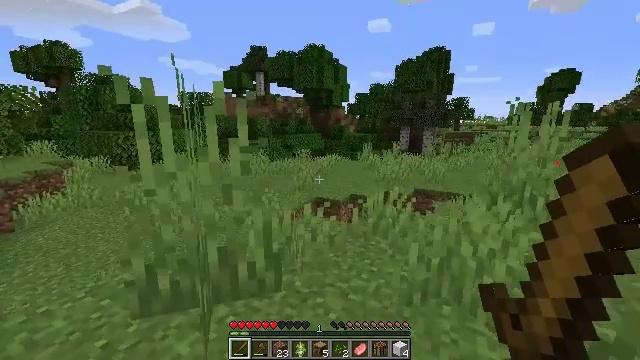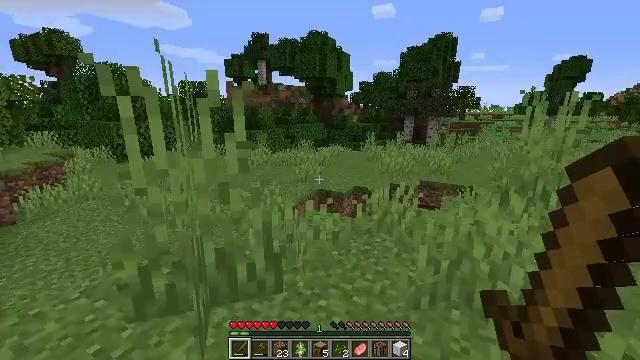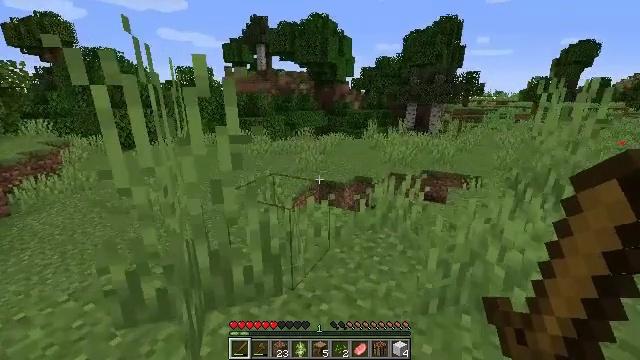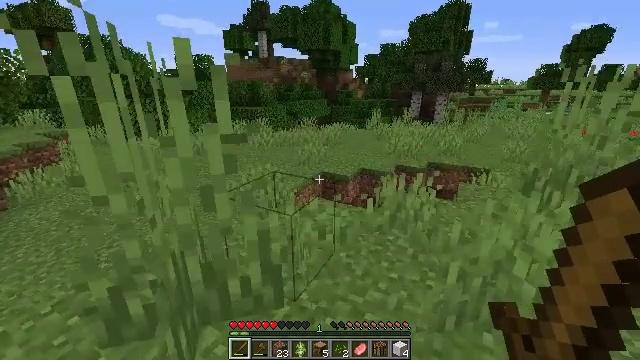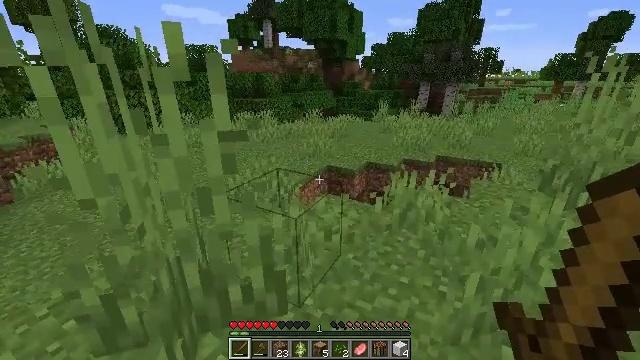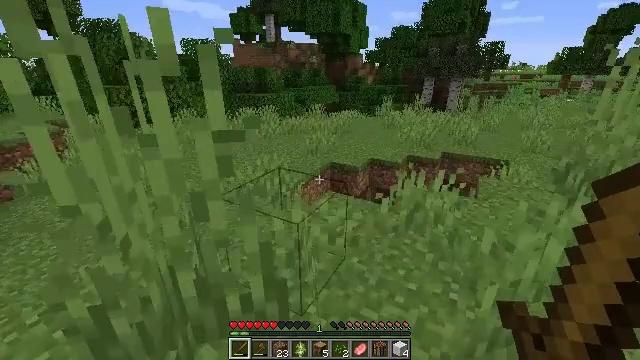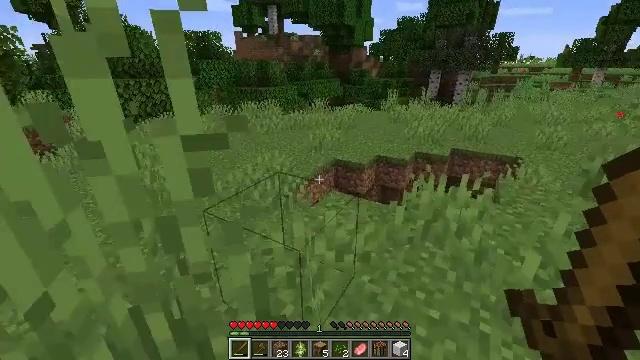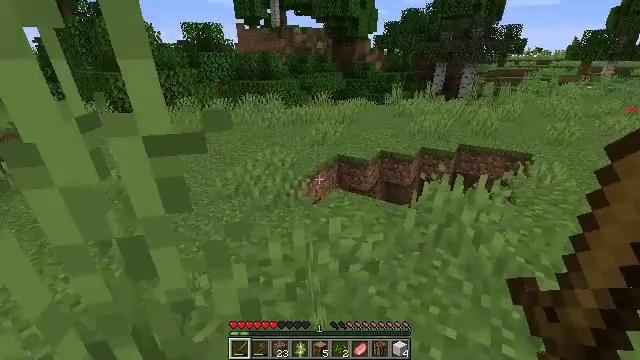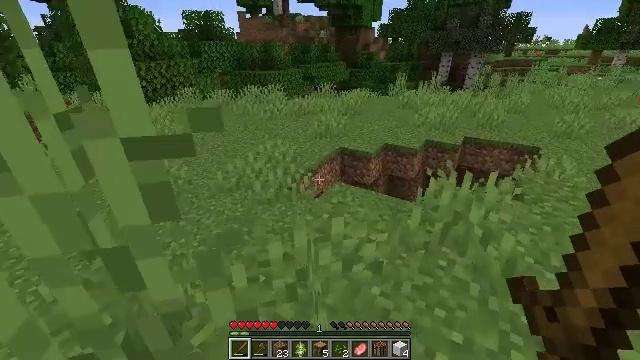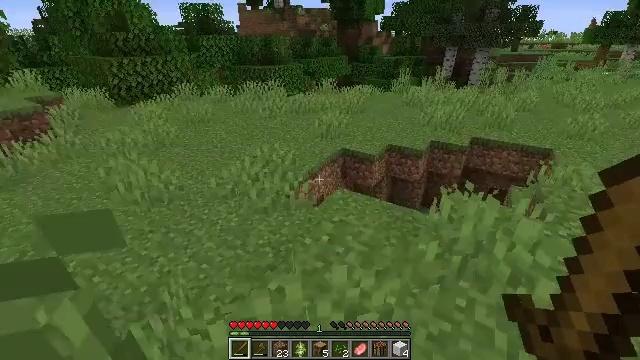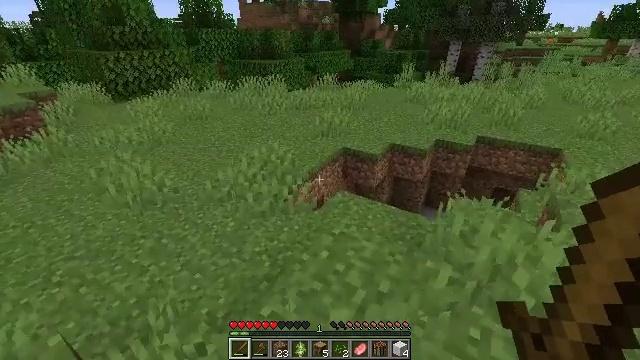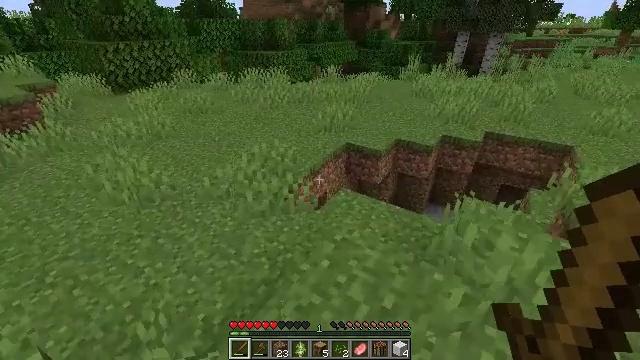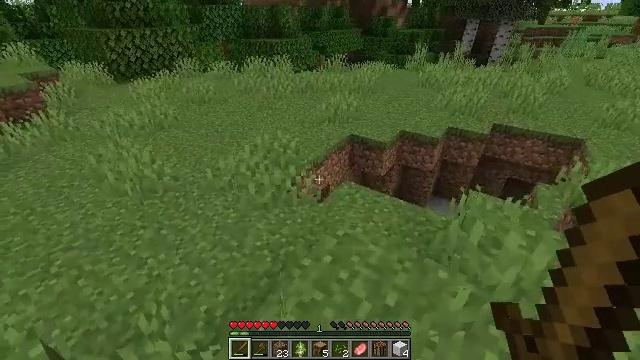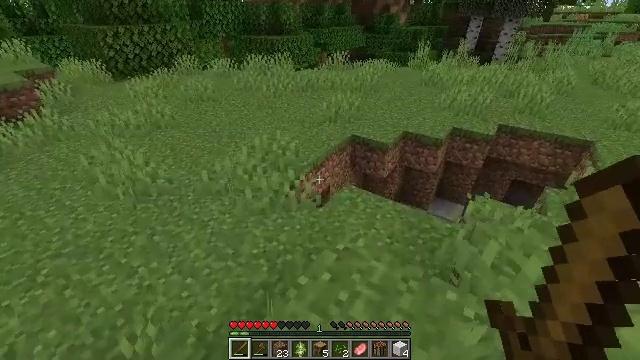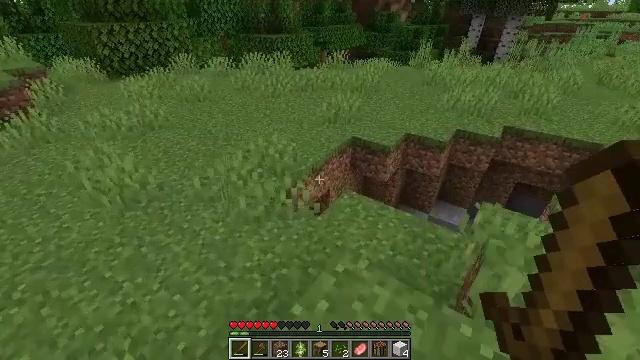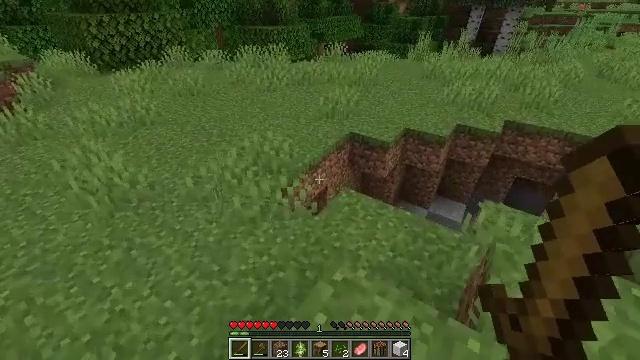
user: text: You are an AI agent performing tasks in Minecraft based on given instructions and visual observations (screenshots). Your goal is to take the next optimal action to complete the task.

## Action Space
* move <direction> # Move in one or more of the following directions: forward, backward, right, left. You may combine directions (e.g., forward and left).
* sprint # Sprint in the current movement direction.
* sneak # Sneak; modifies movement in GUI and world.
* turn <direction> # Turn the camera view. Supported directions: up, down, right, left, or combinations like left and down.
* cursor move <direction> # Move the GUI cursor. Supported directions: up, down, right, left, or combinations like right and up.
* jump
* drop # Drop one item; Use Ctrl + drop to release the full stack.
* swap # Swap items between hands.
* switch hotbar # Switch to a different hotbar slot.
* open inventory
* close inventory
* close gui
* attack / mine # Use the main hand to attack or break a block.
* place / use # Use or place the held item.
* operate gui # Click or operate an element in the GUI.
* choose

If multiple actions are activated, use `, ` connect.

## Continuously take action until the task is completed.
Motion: motion action
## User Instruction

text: Gather grass block for landscaping.
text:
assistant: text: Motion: move forward, turn down
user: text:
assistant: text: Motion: move forward, turn down
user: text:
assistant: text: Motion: move forward, turn down
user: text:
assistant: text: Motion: move forward, turn left and down
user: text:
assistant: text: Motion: move forward, turn down
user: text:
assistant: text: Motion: move forward, turn down
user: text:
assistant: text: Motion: move forward, turn down
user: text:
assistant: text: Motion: move forward, turn down
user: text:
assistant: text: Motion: move forward
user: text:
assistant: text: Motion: move forward, turn down
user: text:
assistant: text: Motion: move forward, turn down
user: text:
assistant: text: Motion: move forward, turn down
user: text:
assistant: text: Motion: move forward
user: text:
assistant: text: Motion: move forward
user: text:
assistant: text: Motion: move forward, turn down
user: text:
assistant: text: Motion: move forward, turn right and down
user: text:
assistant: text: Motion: move forward, turn right and down
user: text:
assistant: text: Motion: turn right and down
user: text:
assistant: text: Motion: turn right and down
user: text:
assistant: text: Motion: turn right
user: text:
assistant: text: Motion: turn up
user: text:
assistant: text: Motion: turn left and up
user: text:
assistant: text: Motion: turn up
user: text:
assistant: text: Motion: turn left and up
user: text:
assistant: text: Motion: turn up
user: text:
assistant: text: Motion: move left, turn right and down
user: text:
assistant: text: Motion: move left, turn right and down
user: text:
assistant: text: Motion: move left, turn right and down
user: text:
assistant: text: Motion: move left, turn down
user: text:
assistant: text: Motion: move left, turn left and down